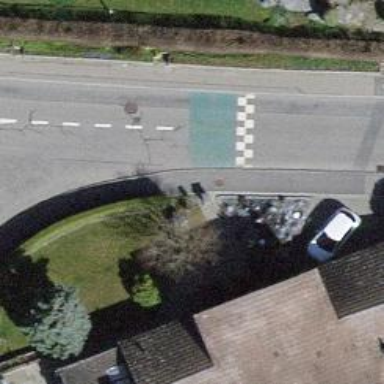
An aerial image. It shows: Unmarked crossing on the road.